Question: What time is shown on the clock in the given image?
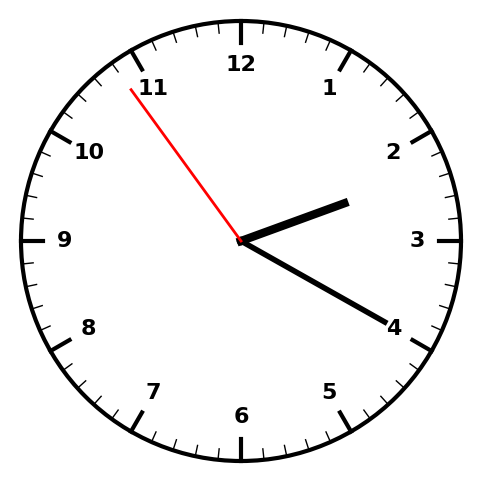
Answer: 02:19:54